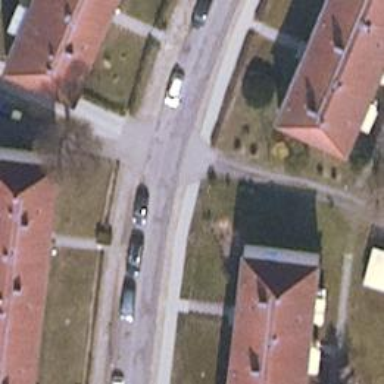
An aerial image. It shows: Paved residential road.